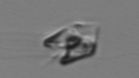
Label: Chrysochromulina_lanceolata